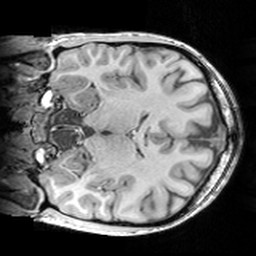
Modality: T1w
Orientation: coronal
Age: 27
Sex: female
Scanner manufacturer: siemens
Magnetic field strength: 3 T
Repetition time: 1.63 s
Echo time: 0.00311 s